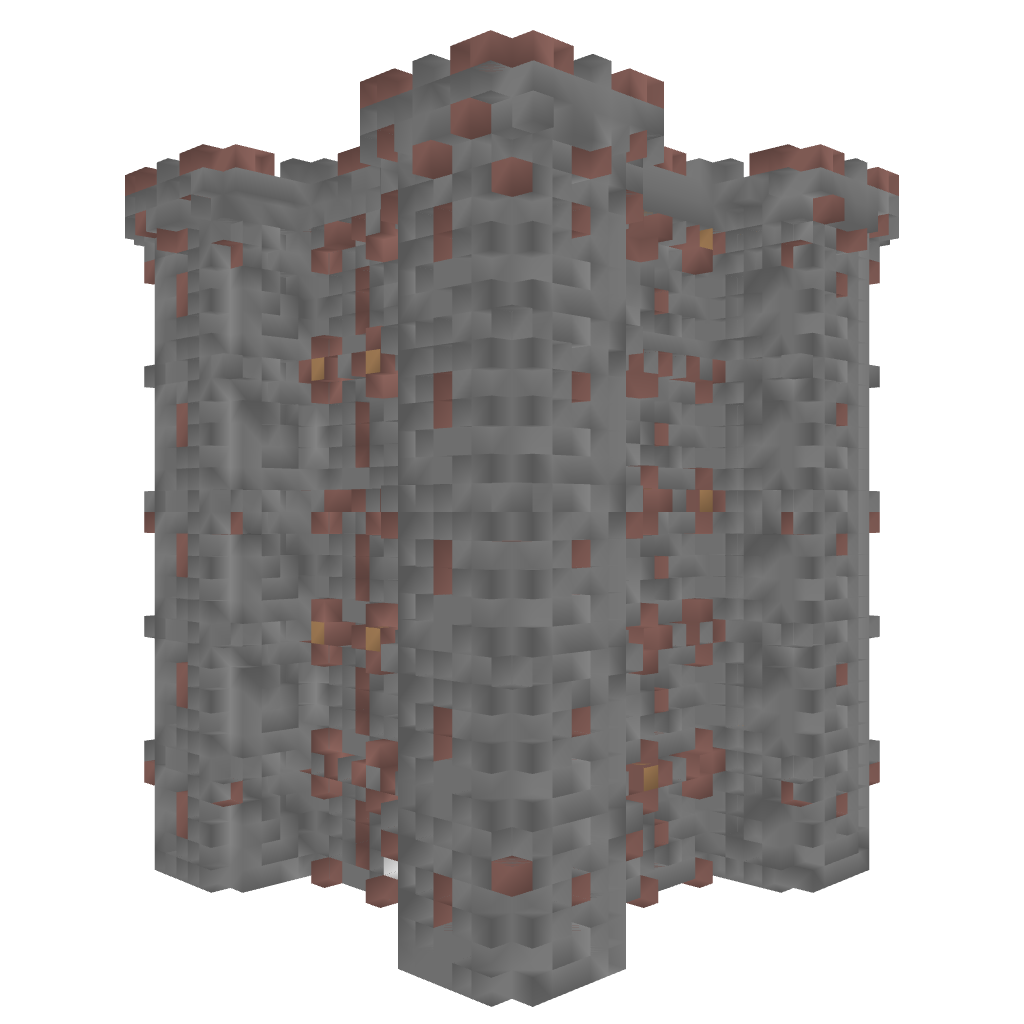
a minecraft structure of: MainBuilding 1 bad low quality